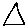
Label: triangle